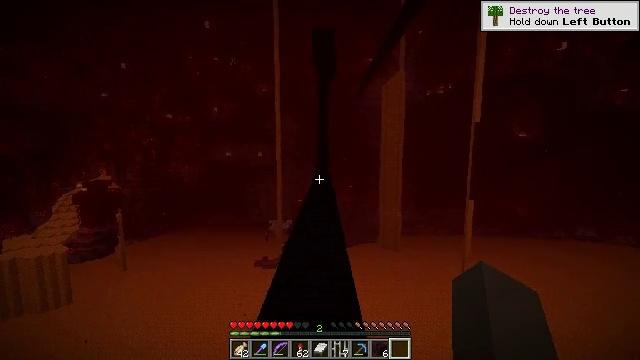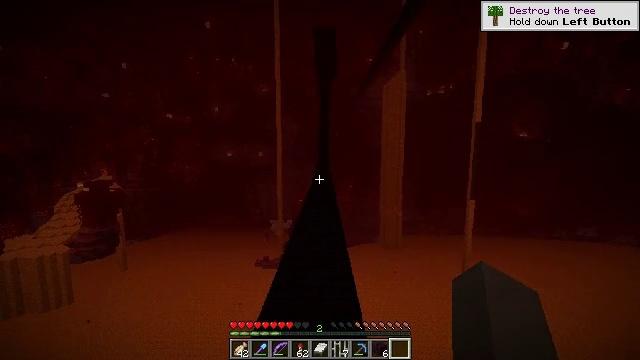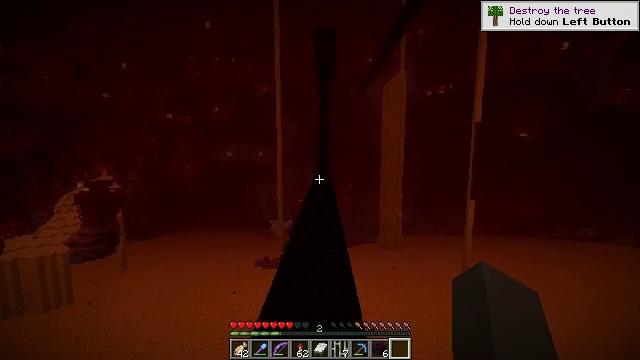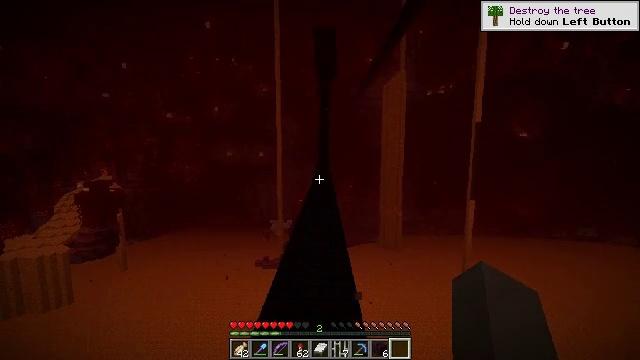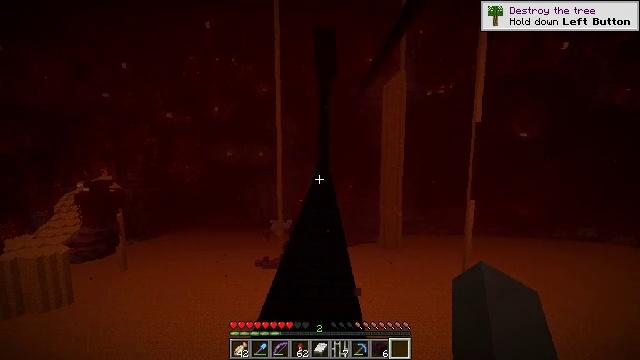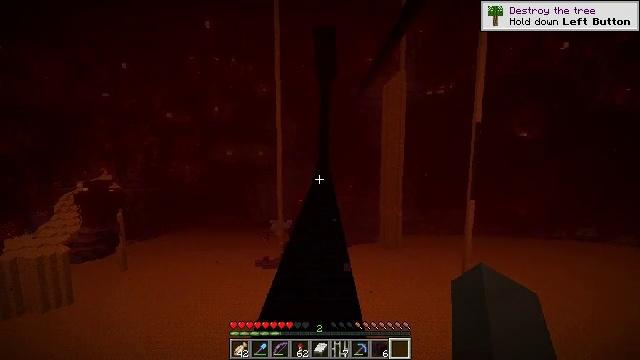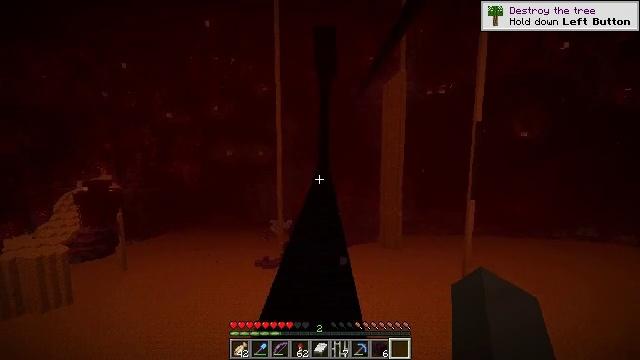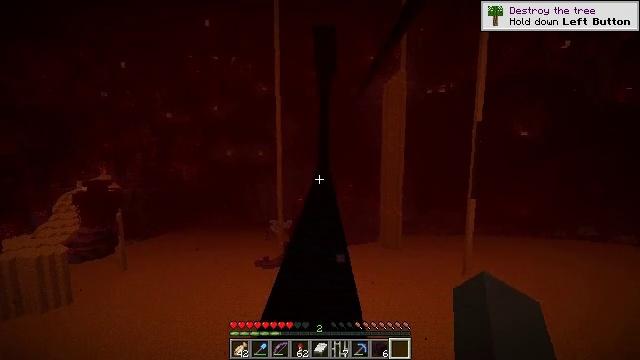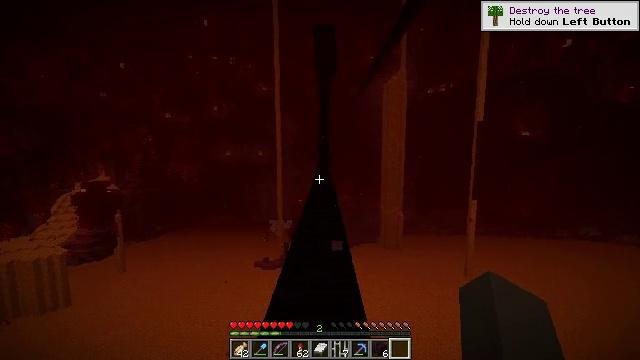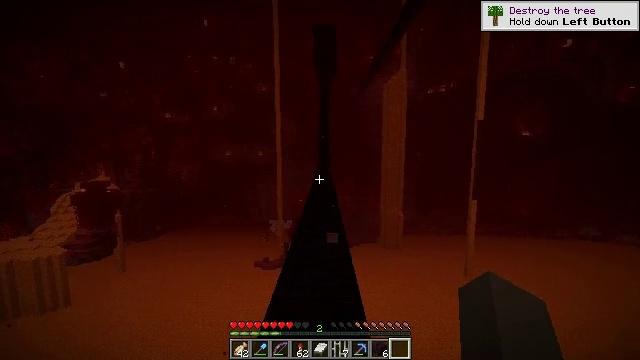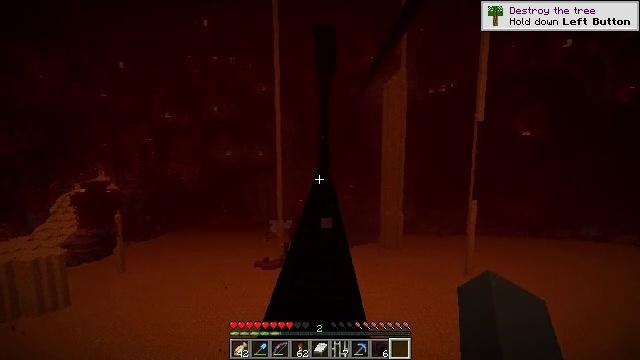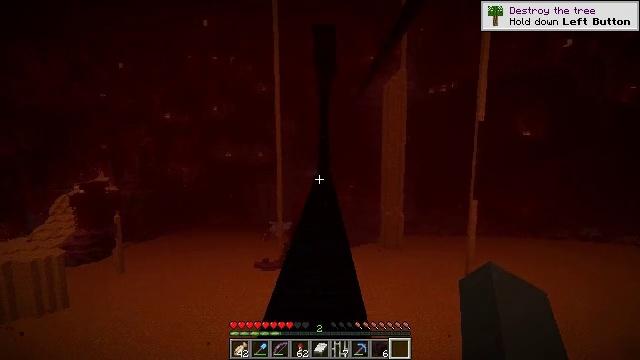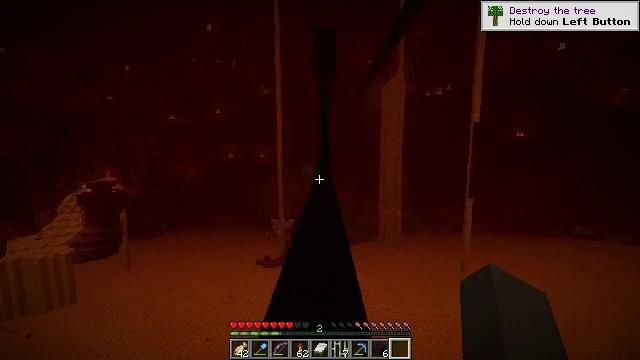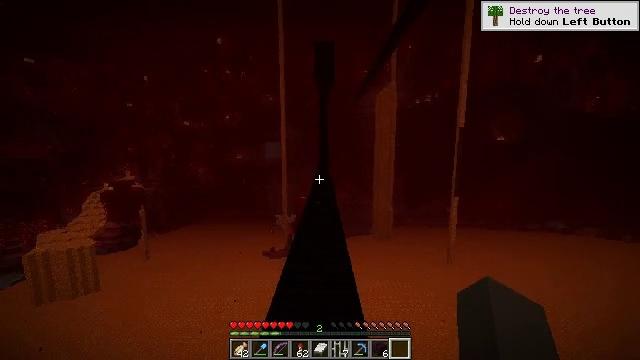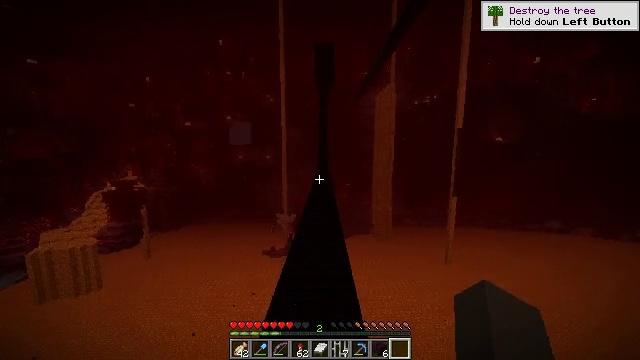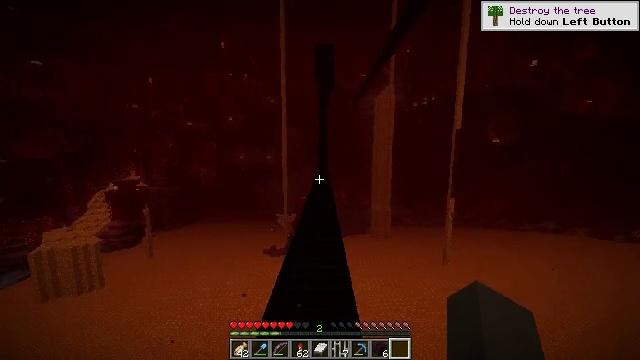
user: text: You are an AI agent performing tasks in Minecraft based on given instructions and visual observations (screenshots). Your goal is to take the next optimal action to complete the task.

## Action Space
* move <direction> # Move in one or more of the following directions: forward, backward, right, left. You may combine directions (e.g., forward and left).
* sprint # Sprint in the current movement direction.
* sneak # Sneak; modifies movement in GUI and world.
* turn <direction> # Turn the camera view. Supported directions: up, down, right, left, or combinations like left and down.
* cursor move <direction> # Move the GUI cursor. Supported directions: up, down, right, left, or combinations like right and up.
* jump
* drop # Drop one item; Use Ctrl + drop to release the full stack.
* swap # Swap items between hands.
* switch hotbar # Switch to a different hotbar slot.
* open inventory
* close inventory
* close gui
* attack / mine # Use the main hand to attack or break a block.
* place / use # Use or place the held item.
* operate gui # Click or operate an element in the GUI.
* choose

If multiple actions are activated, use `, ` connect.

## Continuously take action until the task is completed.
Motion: motion action
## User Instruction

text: Create a nether brick slab with the crafting table.
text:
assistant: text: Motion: no_op
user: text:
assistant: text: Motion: no_op
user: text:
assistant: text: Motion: no_op
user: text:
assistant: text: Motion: no_op
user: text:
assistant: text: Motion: move forward
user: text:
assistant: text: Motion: move forward
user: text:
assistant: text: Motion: move forward
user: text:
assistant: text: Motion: move forward
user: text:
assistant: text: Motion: no_op
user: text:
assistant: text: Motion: no_op
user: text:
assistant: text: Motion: move forward
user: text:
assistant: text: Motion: move forward
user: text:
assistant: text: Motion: move forward
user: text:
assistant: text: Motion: move forward
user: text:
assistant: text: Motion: move forward
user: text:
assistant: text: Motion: move forward
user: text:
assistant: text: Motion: move forward
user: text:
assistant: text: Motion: move forward
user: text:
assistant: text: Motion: move forward
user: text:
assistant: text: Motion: move forward
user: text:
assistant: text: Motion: move forward
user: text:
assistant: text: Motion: move forward
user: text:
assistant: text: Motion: move forward
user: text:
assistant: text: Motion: move forward
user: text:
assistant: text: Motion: move forward
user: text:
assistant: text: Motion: move forward
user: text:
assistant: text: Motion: move forward
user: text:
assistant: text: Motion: move forward
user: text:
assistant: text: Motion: move forward
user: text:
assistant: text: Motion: move forward